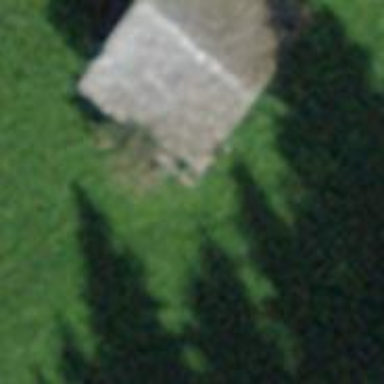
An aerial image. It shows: Barn.